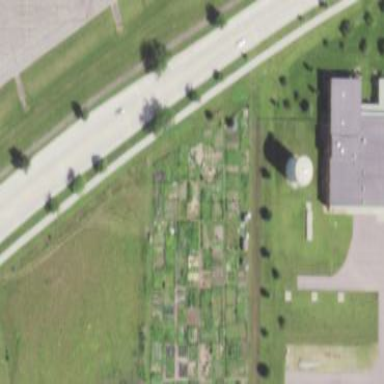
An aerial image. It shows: Allotments area.